Question: i am using Jquery validation plugin for validating the form.when validating the form for one element alignment is not proper.
If you see the image,for the city field button alignment not proper when it validating the form. Because label error validation is displaying in between the input element and . I need to display the error message below of the element.

My html code is like this for the city field
'''
<tr>
<td align="right"><span class="mandetry">*</span> City:</td>
<td>
<div class="input-group" id="app_details">
<input type="text" class="form-control client_city" name="client_city" id="city_name" value="<?php echo set_value('client_city')?>">
<span class="input-group-btn">
<a class="btn btn-default" id='addnewcity' href="<?php echo base_url('addnewcity')?>"><i class="fa fa-plus-square"></i></a>
</span>
<div id="messageBox"></div> <!-- Here i would like to display message-->
</div> </tr>
'''
js code is like this
'''
$(document).ready(function(){
$('#add_client').validate({
errorClass: 'validation_errors',
debug: false,
rules: {
client_name:{required:true},
client_address:{required:true},
client_city:{required:true},
errorPlacement: function(error, element) {
if (element.attr("name") == "client_city" )
{
error.appendTo("#messageBox");
}
}
},
messages: {
client_name:{required:"The Client name is a required / mandatory field"},
client_address:{required:"The Client address is a required / mandatory field"},
client_city:{required:"The City is a required / mandatory field"},
}
});
});
'''
Error message not appended to .Is there any wrong with in js. For only element i need to display the error message properly. For other form fields it shouldn't change.i am unable to solve this issue. Please suggest me. Thanks.
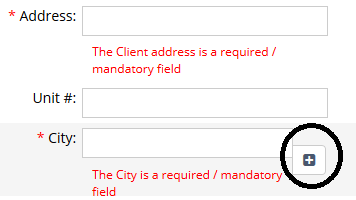
Answer: You are missing the else part, if it is not the 'client_city' element then you need to insert the error after
'''
$(document).ready(function () {
$('#add_client').validate({
errorClass: 'validation_errors',
debug: false,
rules: {
client_name: {
required: true
},
client_address: {
required: true
},
client_city: {
required: true
}
},
errorPlacement: function (error, element) {
console.log('dd', element.attr("name"))
if (element.attr("name") == "client_city") {
error.appendTo("#messageBox");
} else {
error.insertAfter(element)
}
},
messages: {
client_name: {
required: "The Client name is a required / mandatory field"
},
client_address: {
required: "The Client address is a required / mandatory field"
},
client_city: {
required: "The City is a required / mandatory field"
},
}
});
});
'''
Demo: <URL>